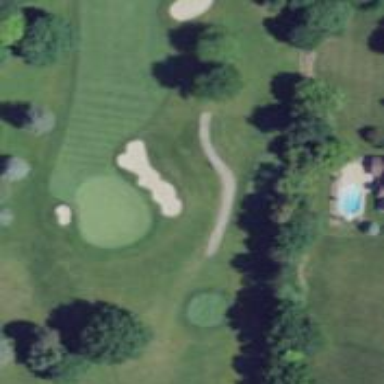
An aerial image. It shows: Service road designated as golf cart path.